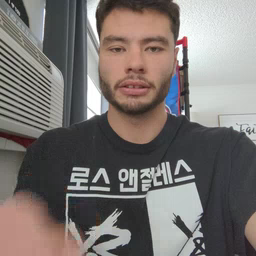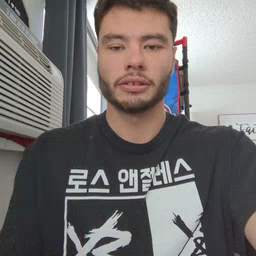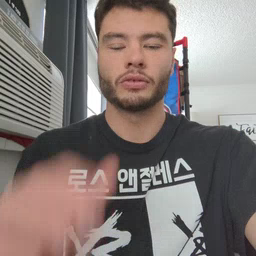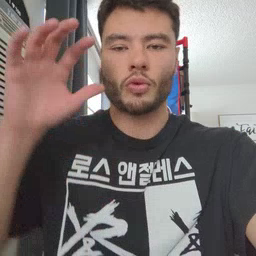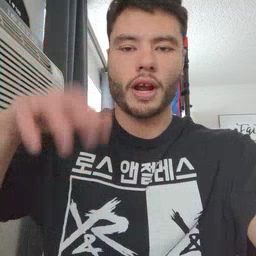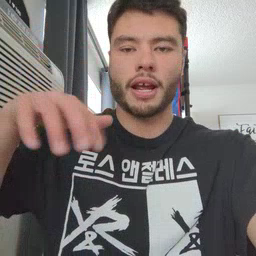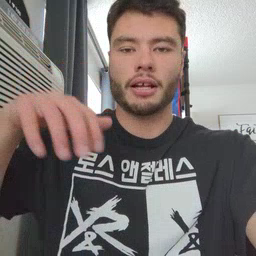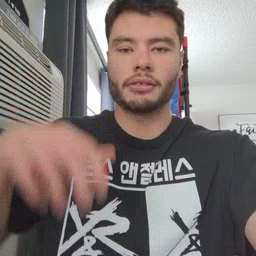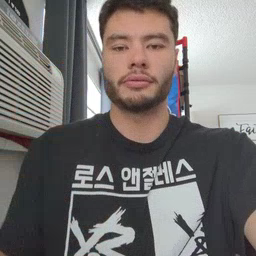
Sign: rain